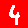
Digit: 4